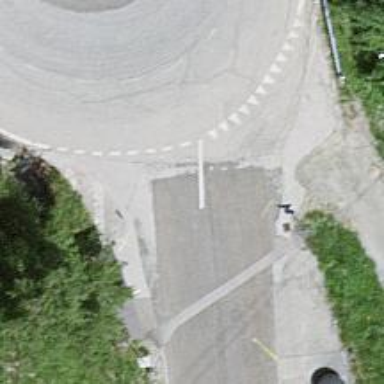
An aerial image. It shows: Bus stop with platform for public transport.